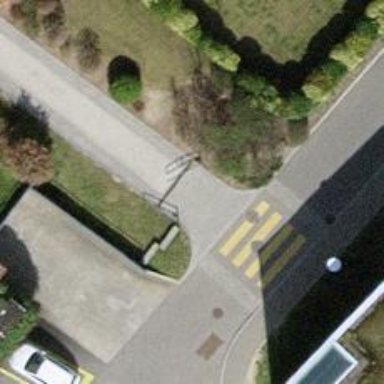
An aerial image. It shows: Double cycle barrier.